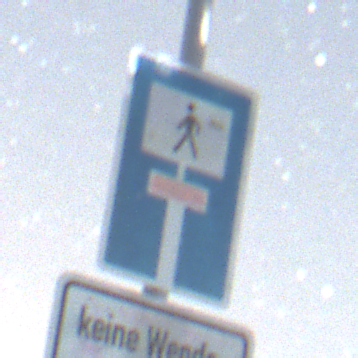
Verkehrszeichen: SackgasseFussgaengerDurchlaessig
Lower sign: HinweisGeaenderteVorfahrtVerkehrsfuehrungVerkehrsregelung3
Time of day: Night
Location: Outdoor (Nature)
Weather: Clear
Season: NotSpecified
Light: Natural